Question: In Xcode 5.0.2 I have <URL> with an image view - which loads and displays 1 image by using JMImageCache.
This works well and has been achieved (with <URL> into my Xcode project.
Now I (an iOS programming newbie) have discovered CocoaPods and would like to use it instead.
So I have deleted those 4 files again and instead created the following <URL>:
'''
platform :ios, '5.0'
pod 'JMImageCache'
'''
Then I have run:
'''
# pod install
Analyzing dependencies
Downloading dependencies
Installing JMImageCache (0.4.0)
Generating Pods project
Integrating client project
[!] From now on use 'jmImage.xcworkspace'.
[deprecated] I18n.enforce_available_locales will default to true in the future. If you really want to skip validation of your locale you can set I18n.enforce_available_locales = false to avoid this message.
'''
and have opened jmImage.xcworkspace in Xcode.
Unfortunately now I get an error (here <URL> about a selector not being found:

Does anybody please know, how to fix this?
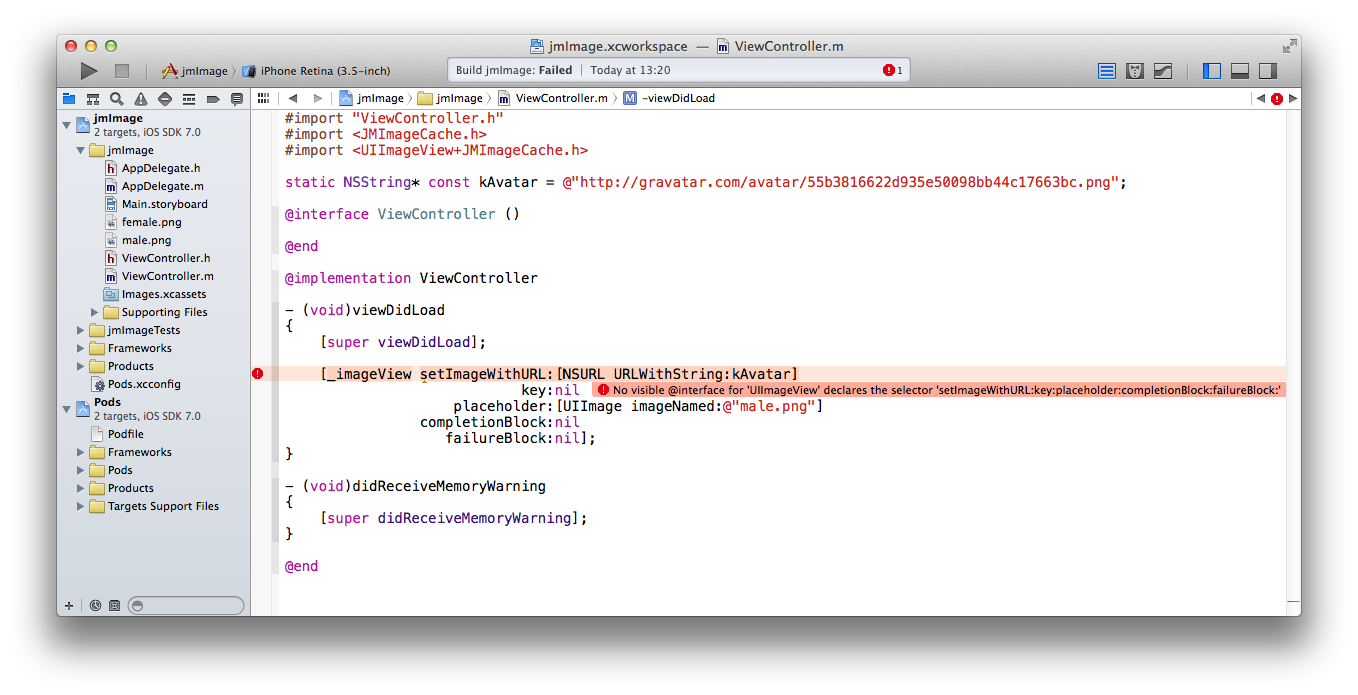
Answer: I've figured out the issue: the longer method
'''
[_imageView setImageWithURL:[NSURL URLWithString:kAvatar]
key:nil
placeholder:[UIImage imageNamed:@"male.png"]
completionBlock:nil
failureBlock:nil];
'''
that I was trying to use is available in the current release of JMImageCache, but it isn't available in the JMImageCache 0.4.0 provided by CocoaPods.
I have switched to <URL> and now my project compiles:
'''
[_imageView setImageWithURL:[NSURL URLWithString:kAvatar]
placeholder:[UIImage imageNamed:@"male.png"]];
'''